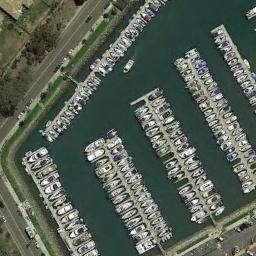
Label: harbor